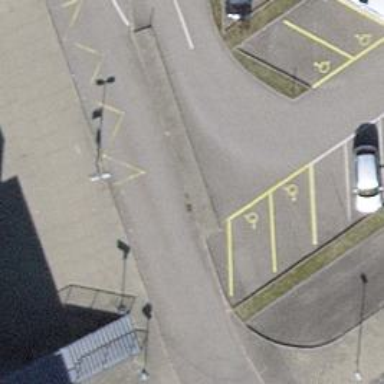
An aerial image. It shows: Bus stop with stop position for public transport.